Interaction volume radius: 5 \u00c5
Interaction volume height: 30 \u00c5
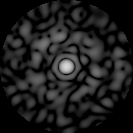
Disorder parameter: 0.8395